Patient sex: M
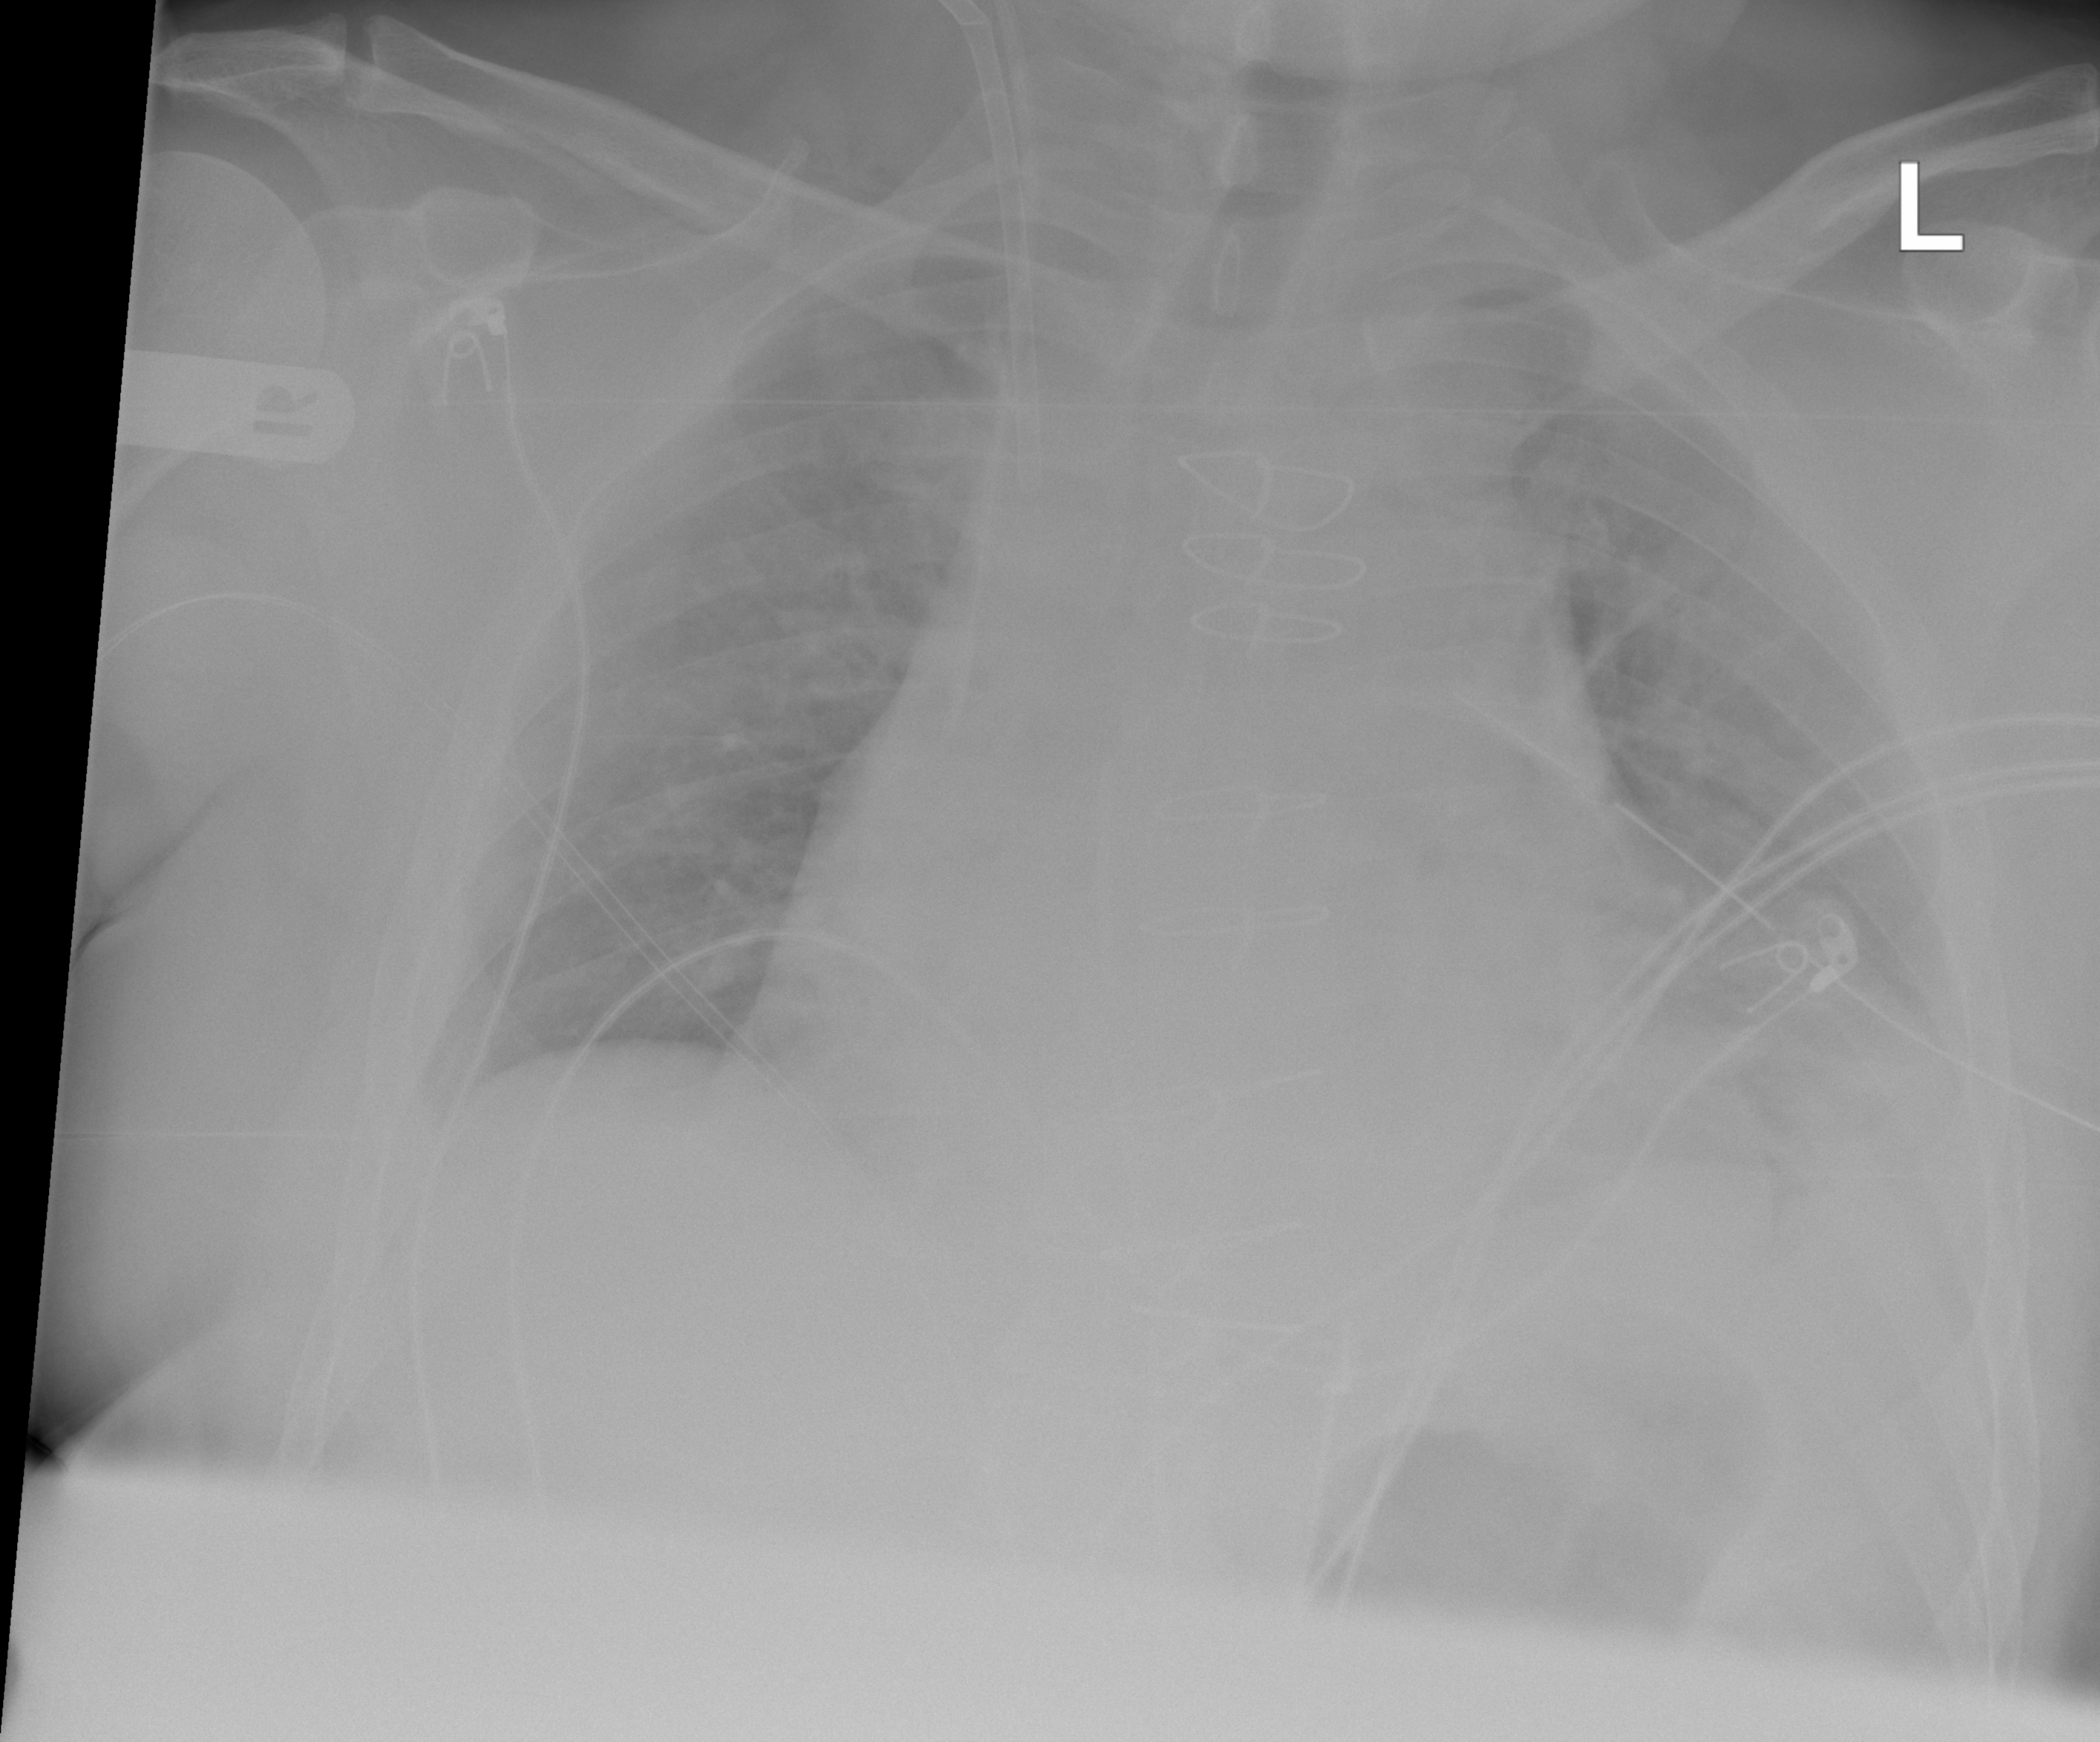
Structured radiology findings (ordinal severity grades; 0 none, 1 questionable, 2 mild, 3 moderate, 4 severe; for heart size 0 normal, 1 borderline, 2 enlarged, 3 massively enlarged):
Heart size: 2
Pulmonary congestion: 0
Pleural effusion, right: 0
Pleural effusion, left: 3
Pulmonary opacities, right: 0
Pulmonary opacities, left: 0
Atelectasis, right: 0
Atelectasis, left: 2